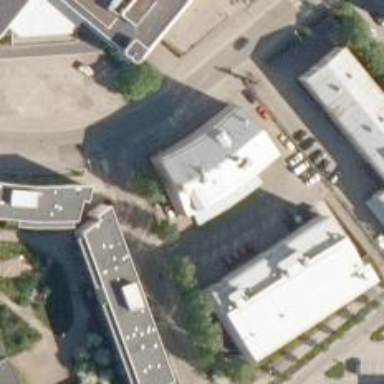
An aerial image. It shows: Building used as recycling center.